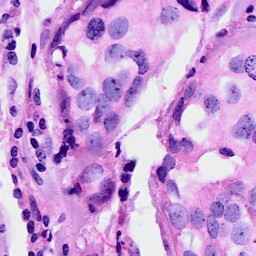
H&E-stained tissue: Breast